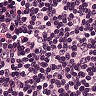
Metastatic tissue present: no